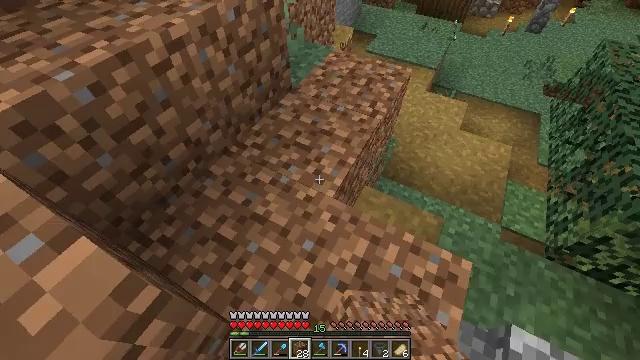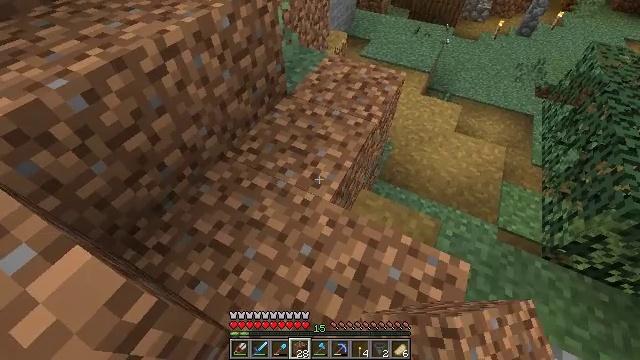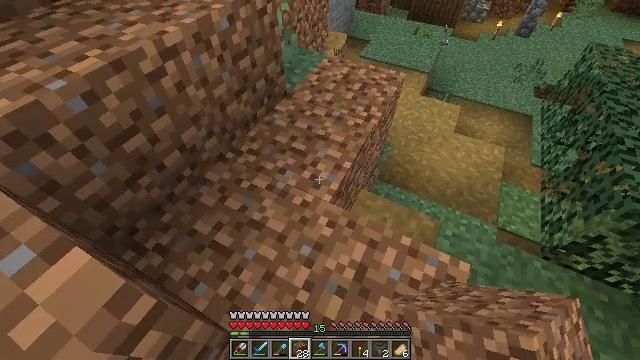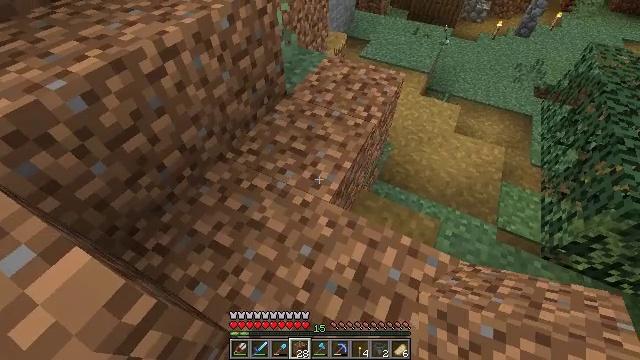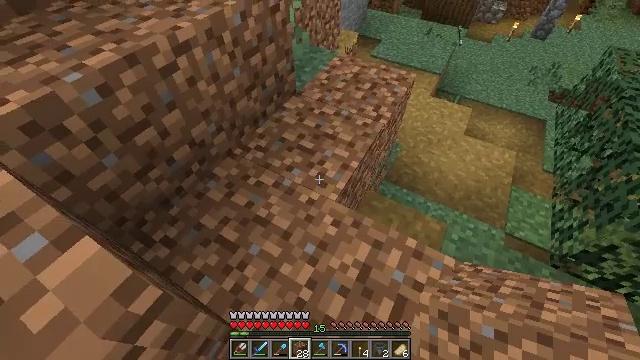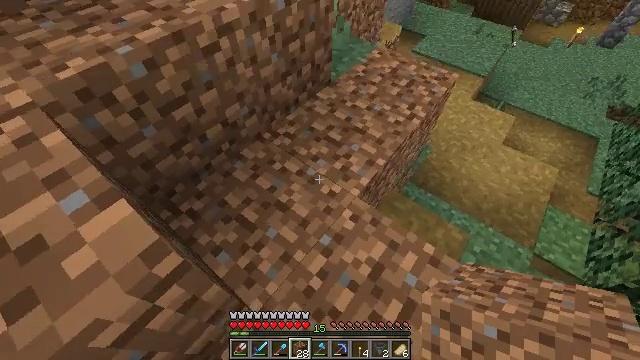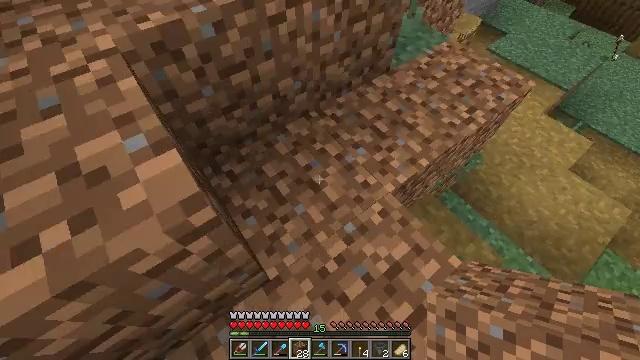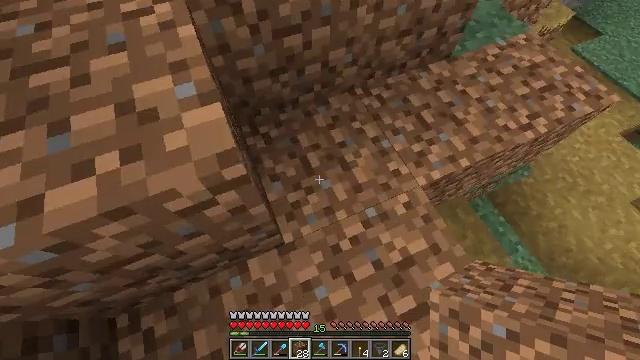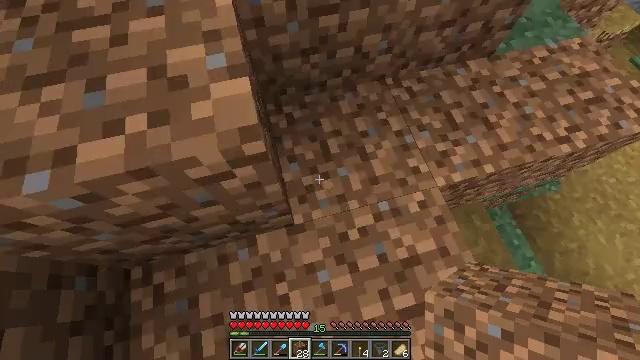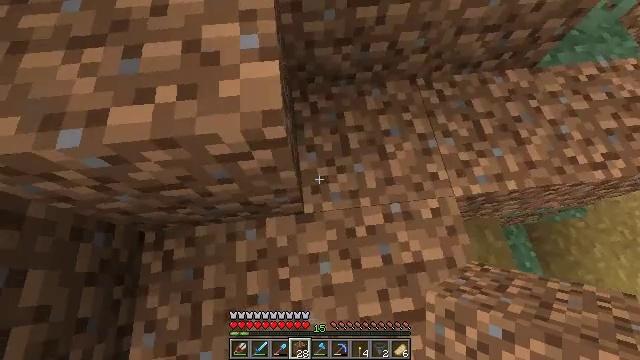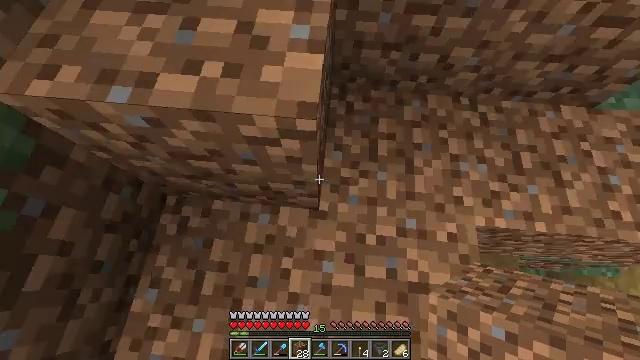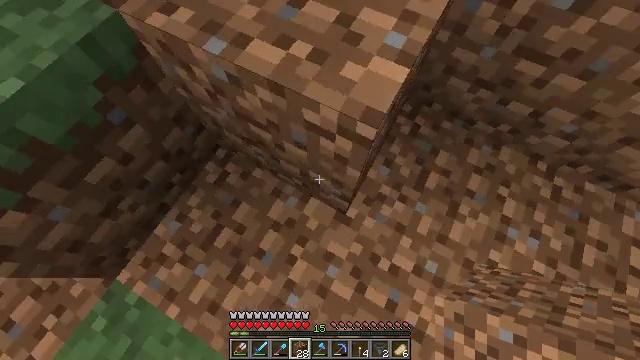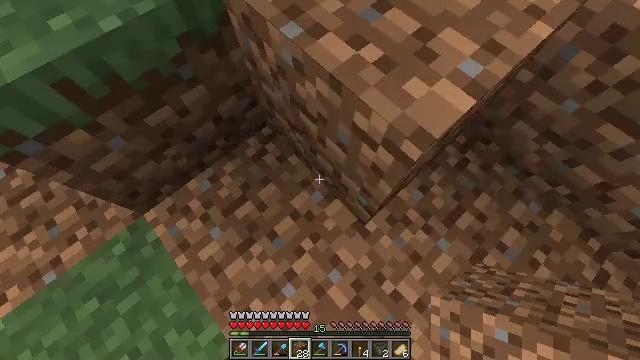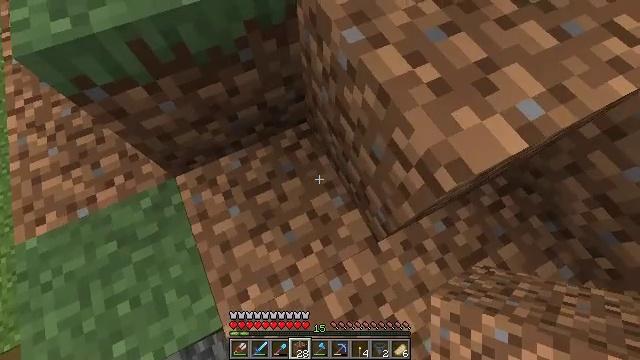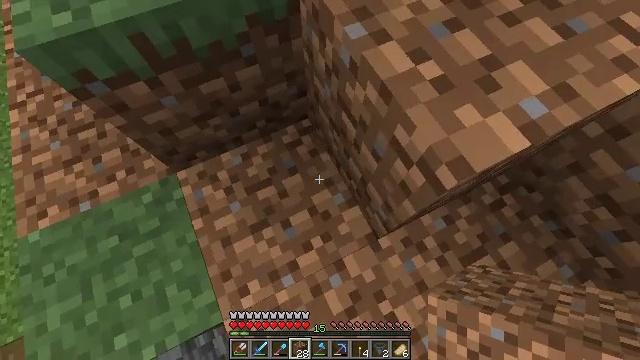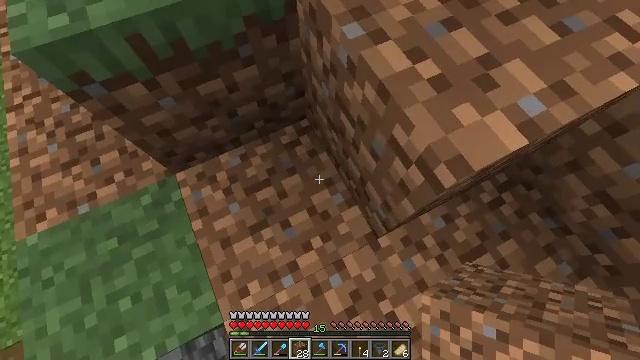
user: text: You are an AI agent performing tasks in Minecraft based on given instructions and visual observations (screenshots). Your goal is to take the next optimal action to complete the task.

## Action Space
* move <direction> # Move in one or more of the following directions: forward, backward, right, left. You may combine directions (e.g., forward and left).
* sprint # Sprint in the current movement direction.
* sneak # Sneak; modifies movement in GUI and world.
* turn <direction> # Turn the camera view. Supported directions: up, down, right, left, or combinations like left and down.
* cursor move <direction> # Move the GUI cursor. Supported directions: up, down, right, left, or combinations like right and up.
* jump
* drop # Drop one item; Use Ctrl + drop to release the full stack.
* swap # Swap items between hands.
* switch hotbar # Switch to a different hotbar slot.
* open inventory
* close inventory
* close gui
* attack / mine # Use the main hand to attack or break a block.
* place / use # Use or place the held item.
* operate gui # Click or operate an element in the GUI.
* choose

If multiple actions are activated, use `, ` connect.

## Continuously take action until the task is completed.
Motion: motion action
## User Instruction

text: Remove the cobblestone wall block.
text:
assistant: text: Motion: turn right
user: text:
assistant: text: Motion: no_op
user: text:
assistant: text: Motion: no_op
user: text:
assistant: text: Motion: turn left
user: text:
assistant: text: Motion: turn left and down
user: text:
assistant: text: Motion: turn left and down
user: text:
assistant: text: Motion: turn left and down
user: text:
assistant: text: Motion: turn left and down
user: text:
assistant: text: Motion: turn left and down
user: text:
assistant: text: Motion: turn left
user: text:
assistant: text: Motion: turn left
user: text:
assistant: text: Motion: turn left
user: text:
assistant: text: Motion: turn left
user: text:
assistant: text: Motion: no_op
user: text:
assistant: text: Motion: no_op
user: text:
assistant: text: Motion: no_op
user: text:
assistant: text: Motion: no_op
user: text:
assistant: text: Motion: no_op
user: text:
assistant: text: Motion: turn left
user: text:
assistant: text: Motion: turn left
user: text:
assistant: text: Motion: turn left and up
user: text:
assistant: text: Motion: turn left and up
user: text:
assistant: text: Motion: turn left and up
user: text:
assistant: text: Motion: turn up
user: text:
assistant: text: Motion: turn up
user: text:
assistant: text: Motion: turn right and up
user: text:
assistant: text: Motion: turn right and up
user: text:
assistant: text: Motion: turn right
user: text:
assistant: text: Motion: turn right and up
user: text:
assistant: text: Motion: turn right and up